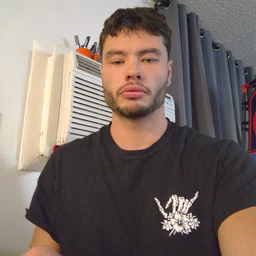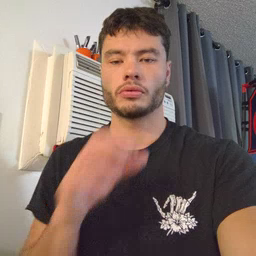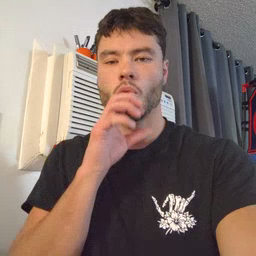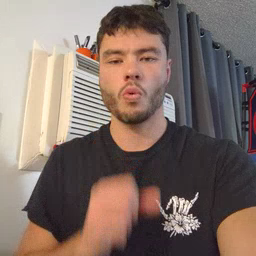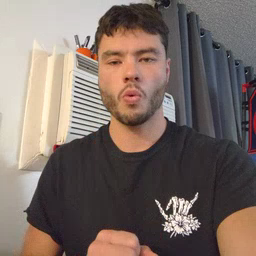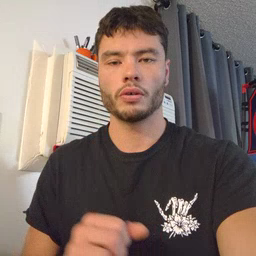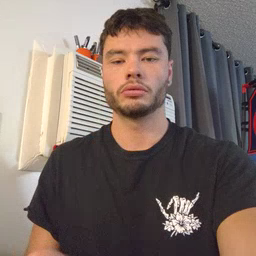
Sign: old